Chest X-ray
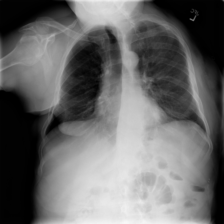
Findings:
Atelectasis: positive
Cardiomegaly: negative
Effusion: negative
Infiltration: positive
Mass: negative
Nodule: positive
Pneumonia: negative
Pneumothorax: negative
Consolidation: negative
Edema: negative
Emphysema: negative
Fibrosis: negative
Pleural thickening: negative
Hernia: negative